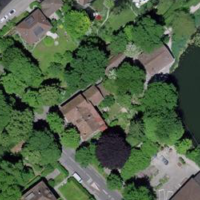
EUNIS habitat code: 55
Species observed at this site:
Larus michahellis
Fulica atra
Corylus avellana
Anas platyrhynchos
Mergus merganser
Aythya fuligula
Symphoricarpos albus